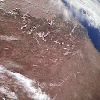
Label: land